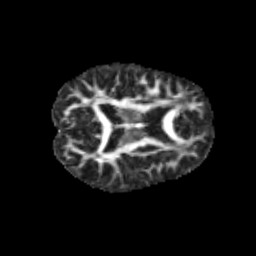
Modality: FA
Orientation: axial
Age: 9
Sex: male
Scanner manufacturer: siemens
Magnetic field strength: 3 T
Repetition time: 3.8 s
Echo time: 0.07 s